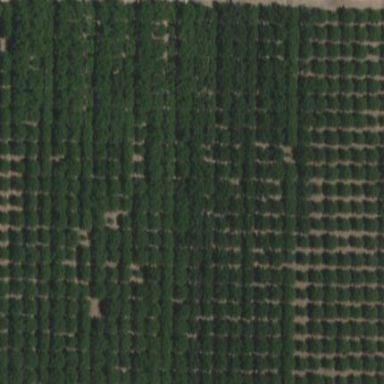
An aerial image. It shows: Orchard.